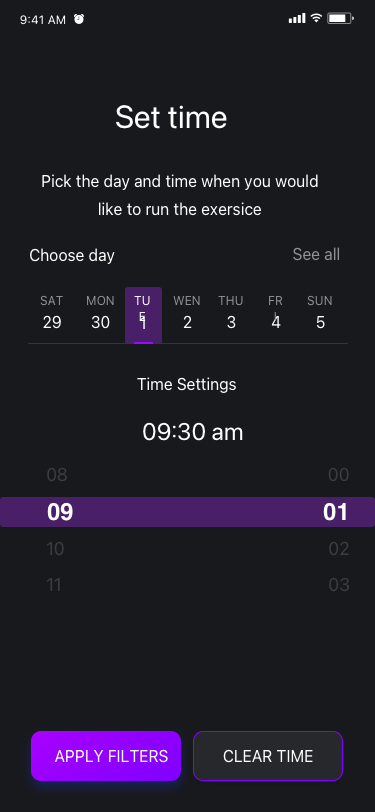
Text in this UI design:
Set time
like to run the exersice
Time Settings
Choose day
08
10
11
09
00
02
03
01
See all
09:30 am
APPLY FILTERS
CLEAR TIME
29
SAT
30
MON
1
TUE
2
WEN
3
THU
4
FRI
5
SUN
9:41 AM